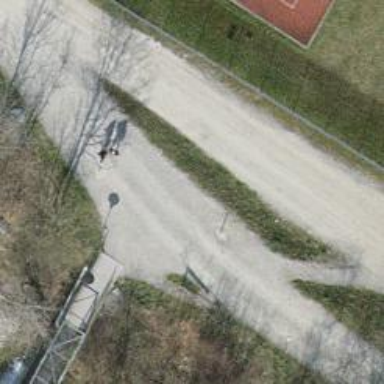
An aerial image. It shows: Swing gate.